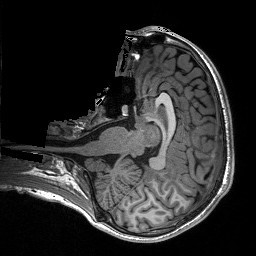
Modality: T1w
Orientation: axial
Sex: male
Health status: healthy
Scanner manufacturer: siemens
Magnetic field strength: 3 T
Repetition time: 3.2 s